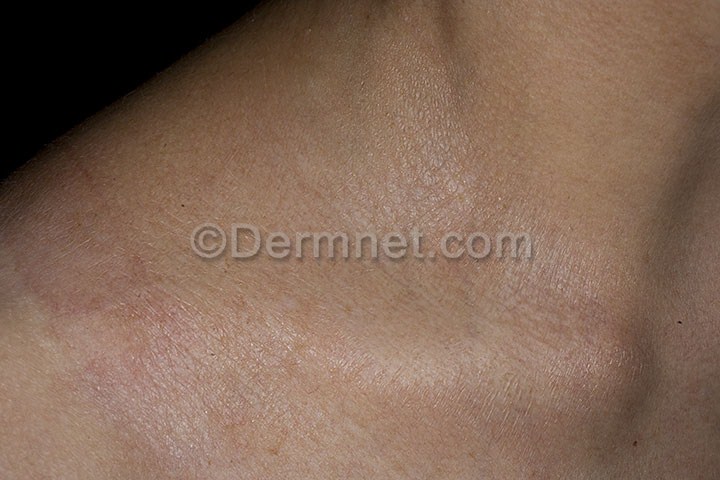
Disease: Psoriasis pictures Lichen Planus and related diseases